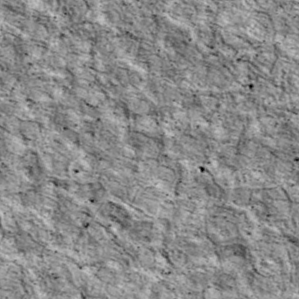
Label: non_frost